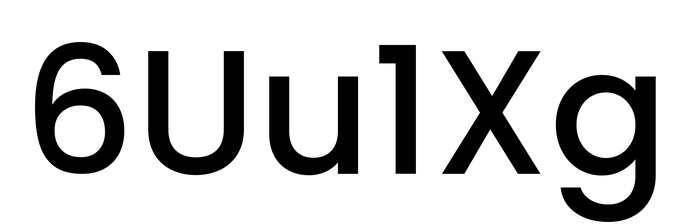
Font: Poppins-Medium